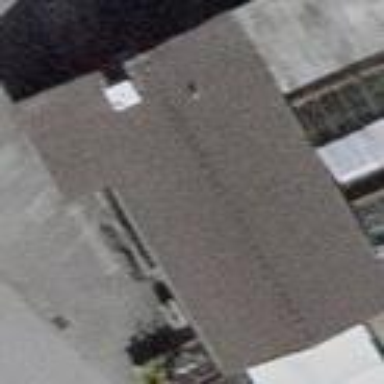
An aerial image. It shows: Commercial building.